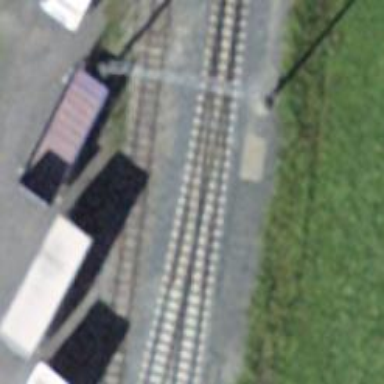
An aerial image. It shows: Narrow-gauge railway track with one electrified contact line.